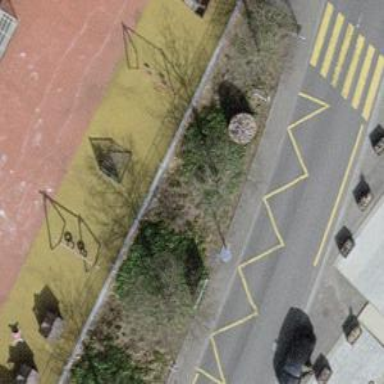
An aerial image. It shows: Sidewalk made of asphalt leading to platform for public transport.